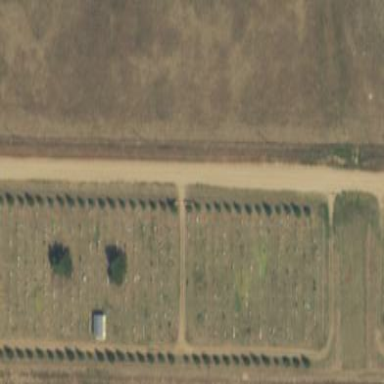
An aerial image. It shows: Cemetery with graves.